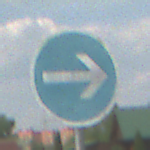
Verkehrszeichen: VorgeschriebeneFahrtrichtungHierRechts
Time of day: MorningAfternoon
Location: Outdoor (Nature)
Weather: PartlyCloudy
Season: NotSpecified
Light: Natural